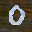
Label: 0